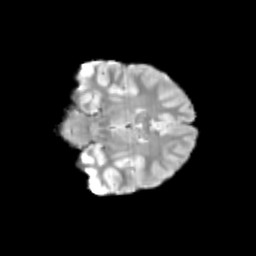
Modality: T2w
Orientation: coronal
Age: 10
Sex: male
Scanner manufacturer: siemens
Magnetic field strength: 3 T
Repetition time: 3.8 s
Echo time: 0.07 s